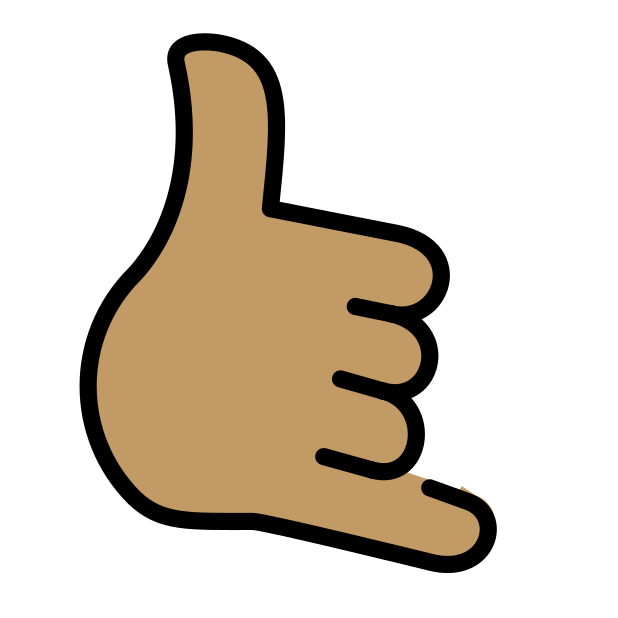
call me hand: medium skin tone